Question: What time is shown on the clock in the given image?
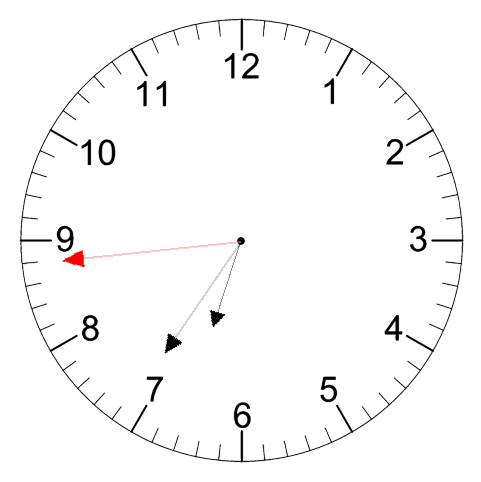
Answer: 06:35:44